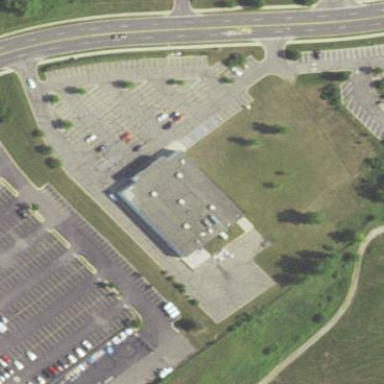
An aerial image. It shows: Flat roof retail building.